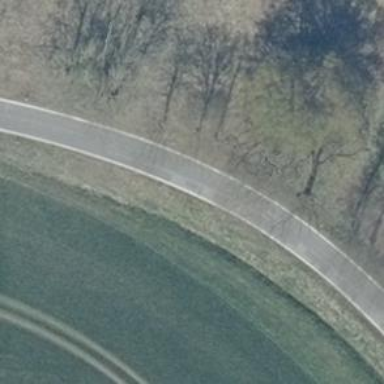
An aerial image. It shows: Secondary road with asphalt surface.